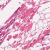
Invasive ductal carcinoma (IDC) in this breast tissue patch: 0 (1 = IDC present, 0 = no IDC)